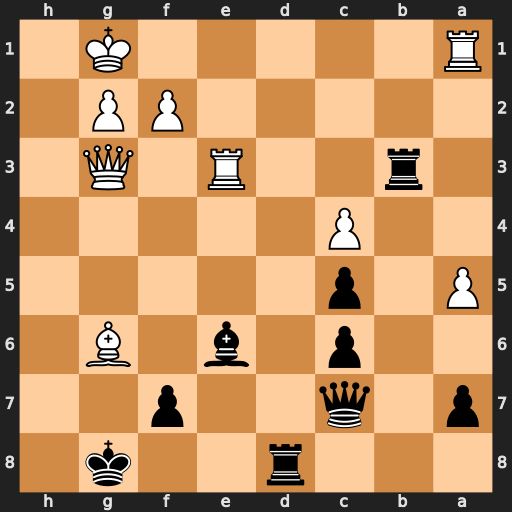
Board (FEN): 3r2k1/p1q2p2/2p1b1B1/P1p5/2P5/1r2R1Q1/5PP1/R5K1
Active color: b
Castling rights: -
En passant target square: -
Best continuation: Qxg3 Rxg3 Rxg3